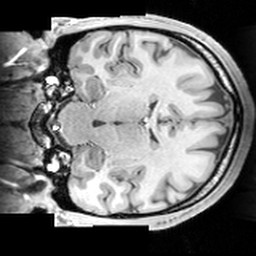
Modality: T1w
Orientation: coronal
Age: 26
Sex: male
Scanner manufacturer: siemens
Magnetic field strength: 3 T
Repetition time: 1.63 s
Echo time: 0.00311 s